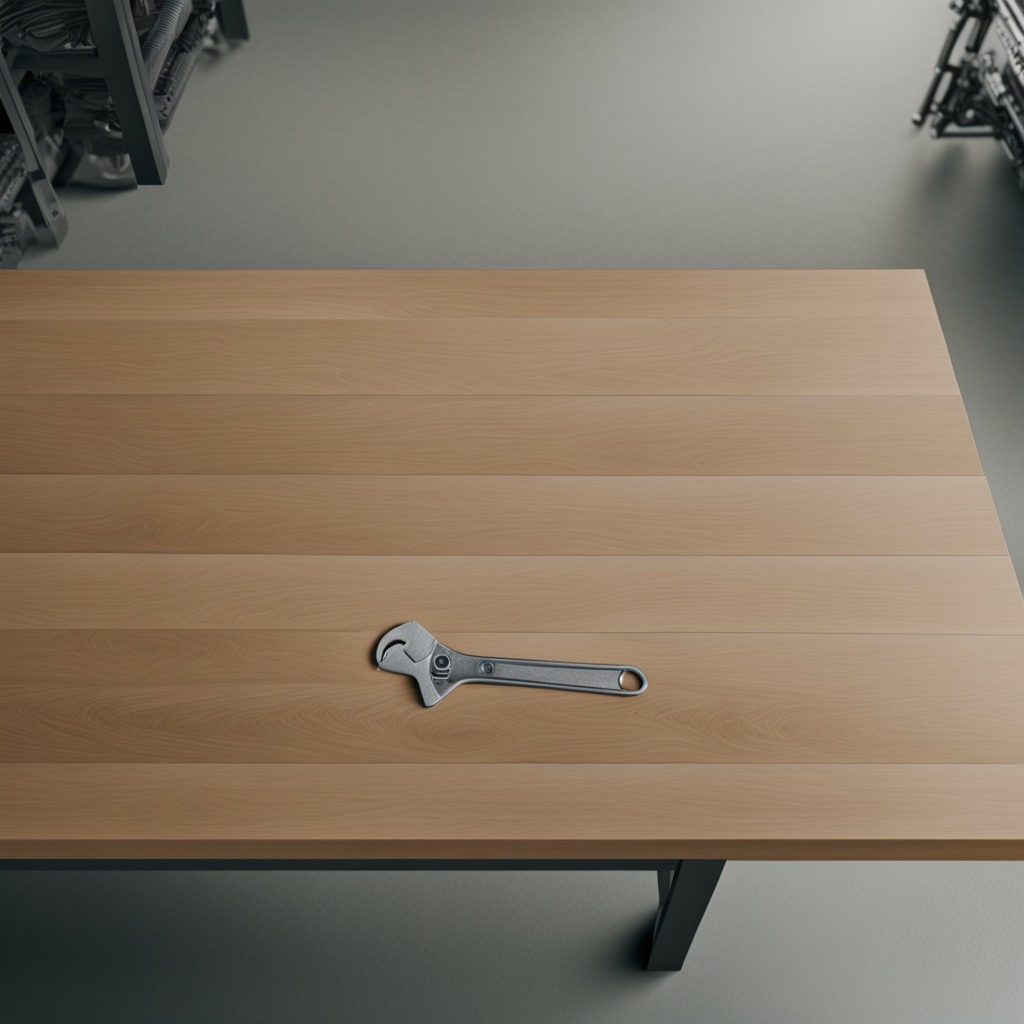
An wrench lies on a workbench inside a coastal fishing gear workshop.